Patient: sex M, age 68
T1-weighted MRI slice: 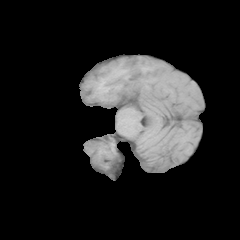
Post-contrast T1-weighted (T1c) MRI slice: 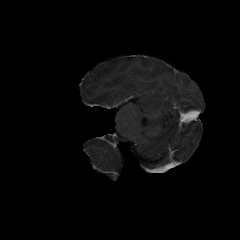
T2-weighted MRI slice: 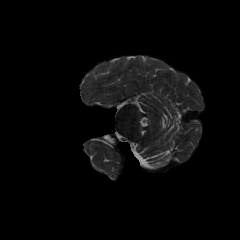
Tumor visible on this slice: no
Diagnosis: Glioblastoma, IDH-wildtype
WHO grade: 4